Aerial crown-view tile of a tropical tree (Barro Colorado Island, Panama), acquired 20250414:
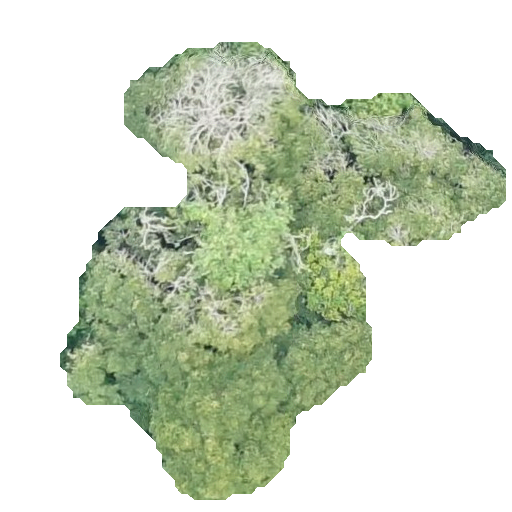
Species: Handroanthus guayacan
GBIF accepted scientific name: Handroanthus guayacan
Crown area: 164.088 m²